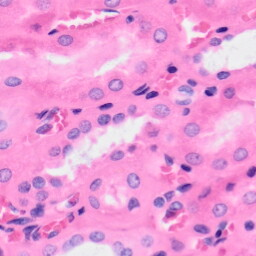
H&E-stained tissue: Kidney